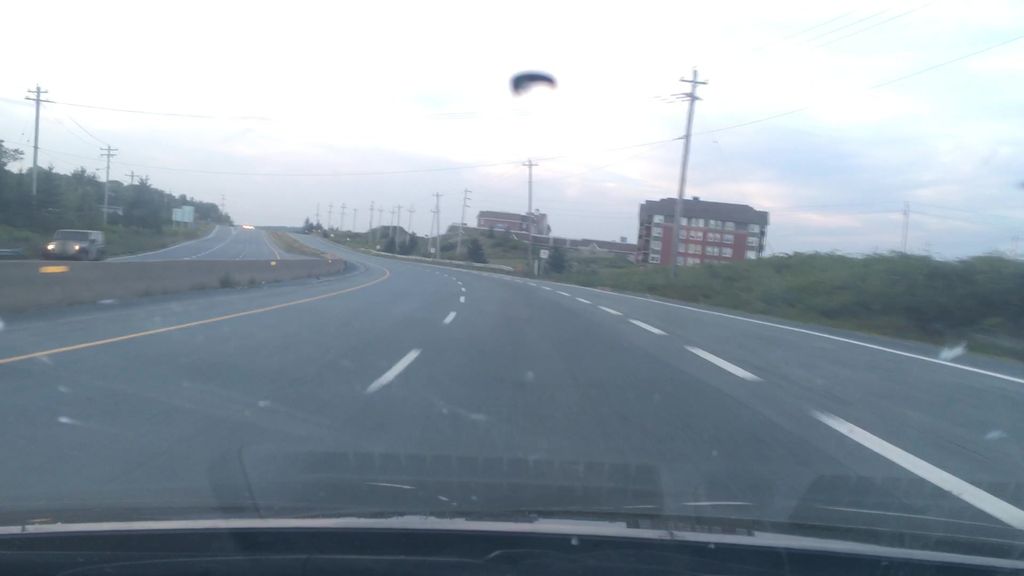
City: halifax